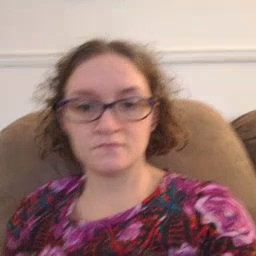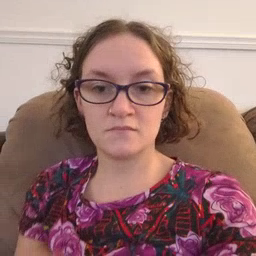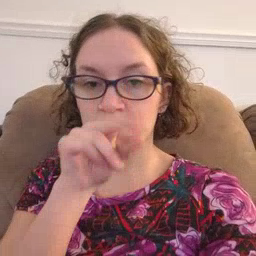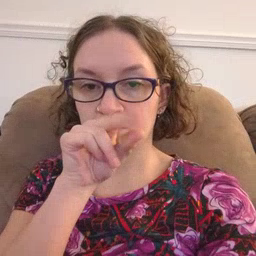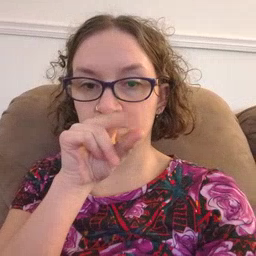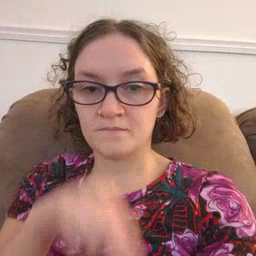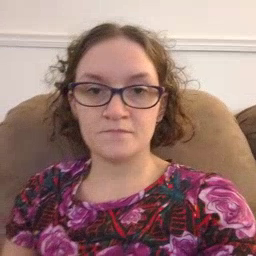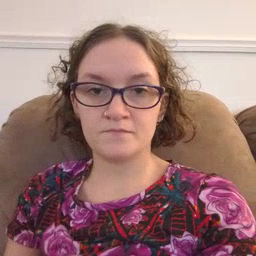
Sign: duck